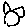
Label: cat